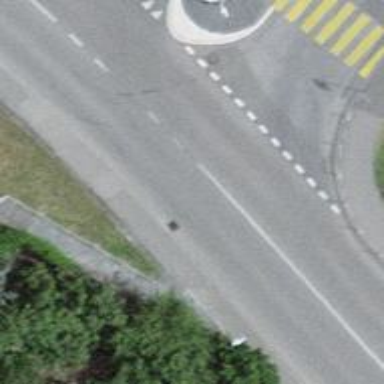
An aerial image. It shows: Asphalt steps along the road.